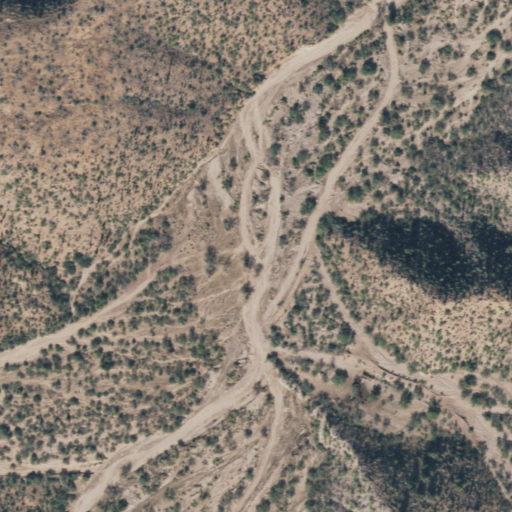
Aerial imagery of valley in Arizona named Tule Canyon containing shrub and grassland